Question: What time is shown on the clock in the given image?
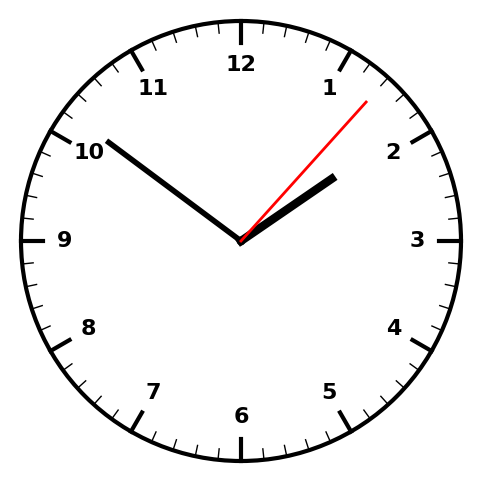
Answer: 01:51:07